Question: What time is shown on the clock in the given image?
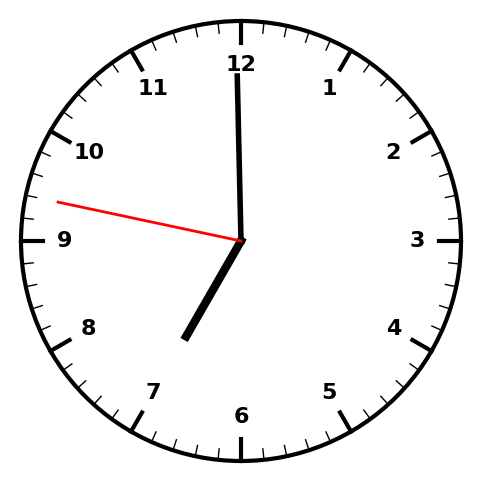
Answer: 06:59:47